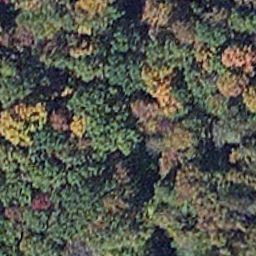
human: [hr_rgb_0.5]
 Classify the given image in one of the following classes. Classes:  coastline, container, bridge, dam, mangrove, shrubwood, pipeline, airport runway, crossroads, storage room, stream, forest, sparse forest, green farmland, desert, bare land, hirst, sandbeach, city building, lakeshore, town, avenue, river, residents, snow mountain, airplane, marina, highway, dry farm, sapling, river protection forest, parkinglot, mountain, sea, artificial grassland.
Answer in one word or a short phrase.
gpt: mangrove